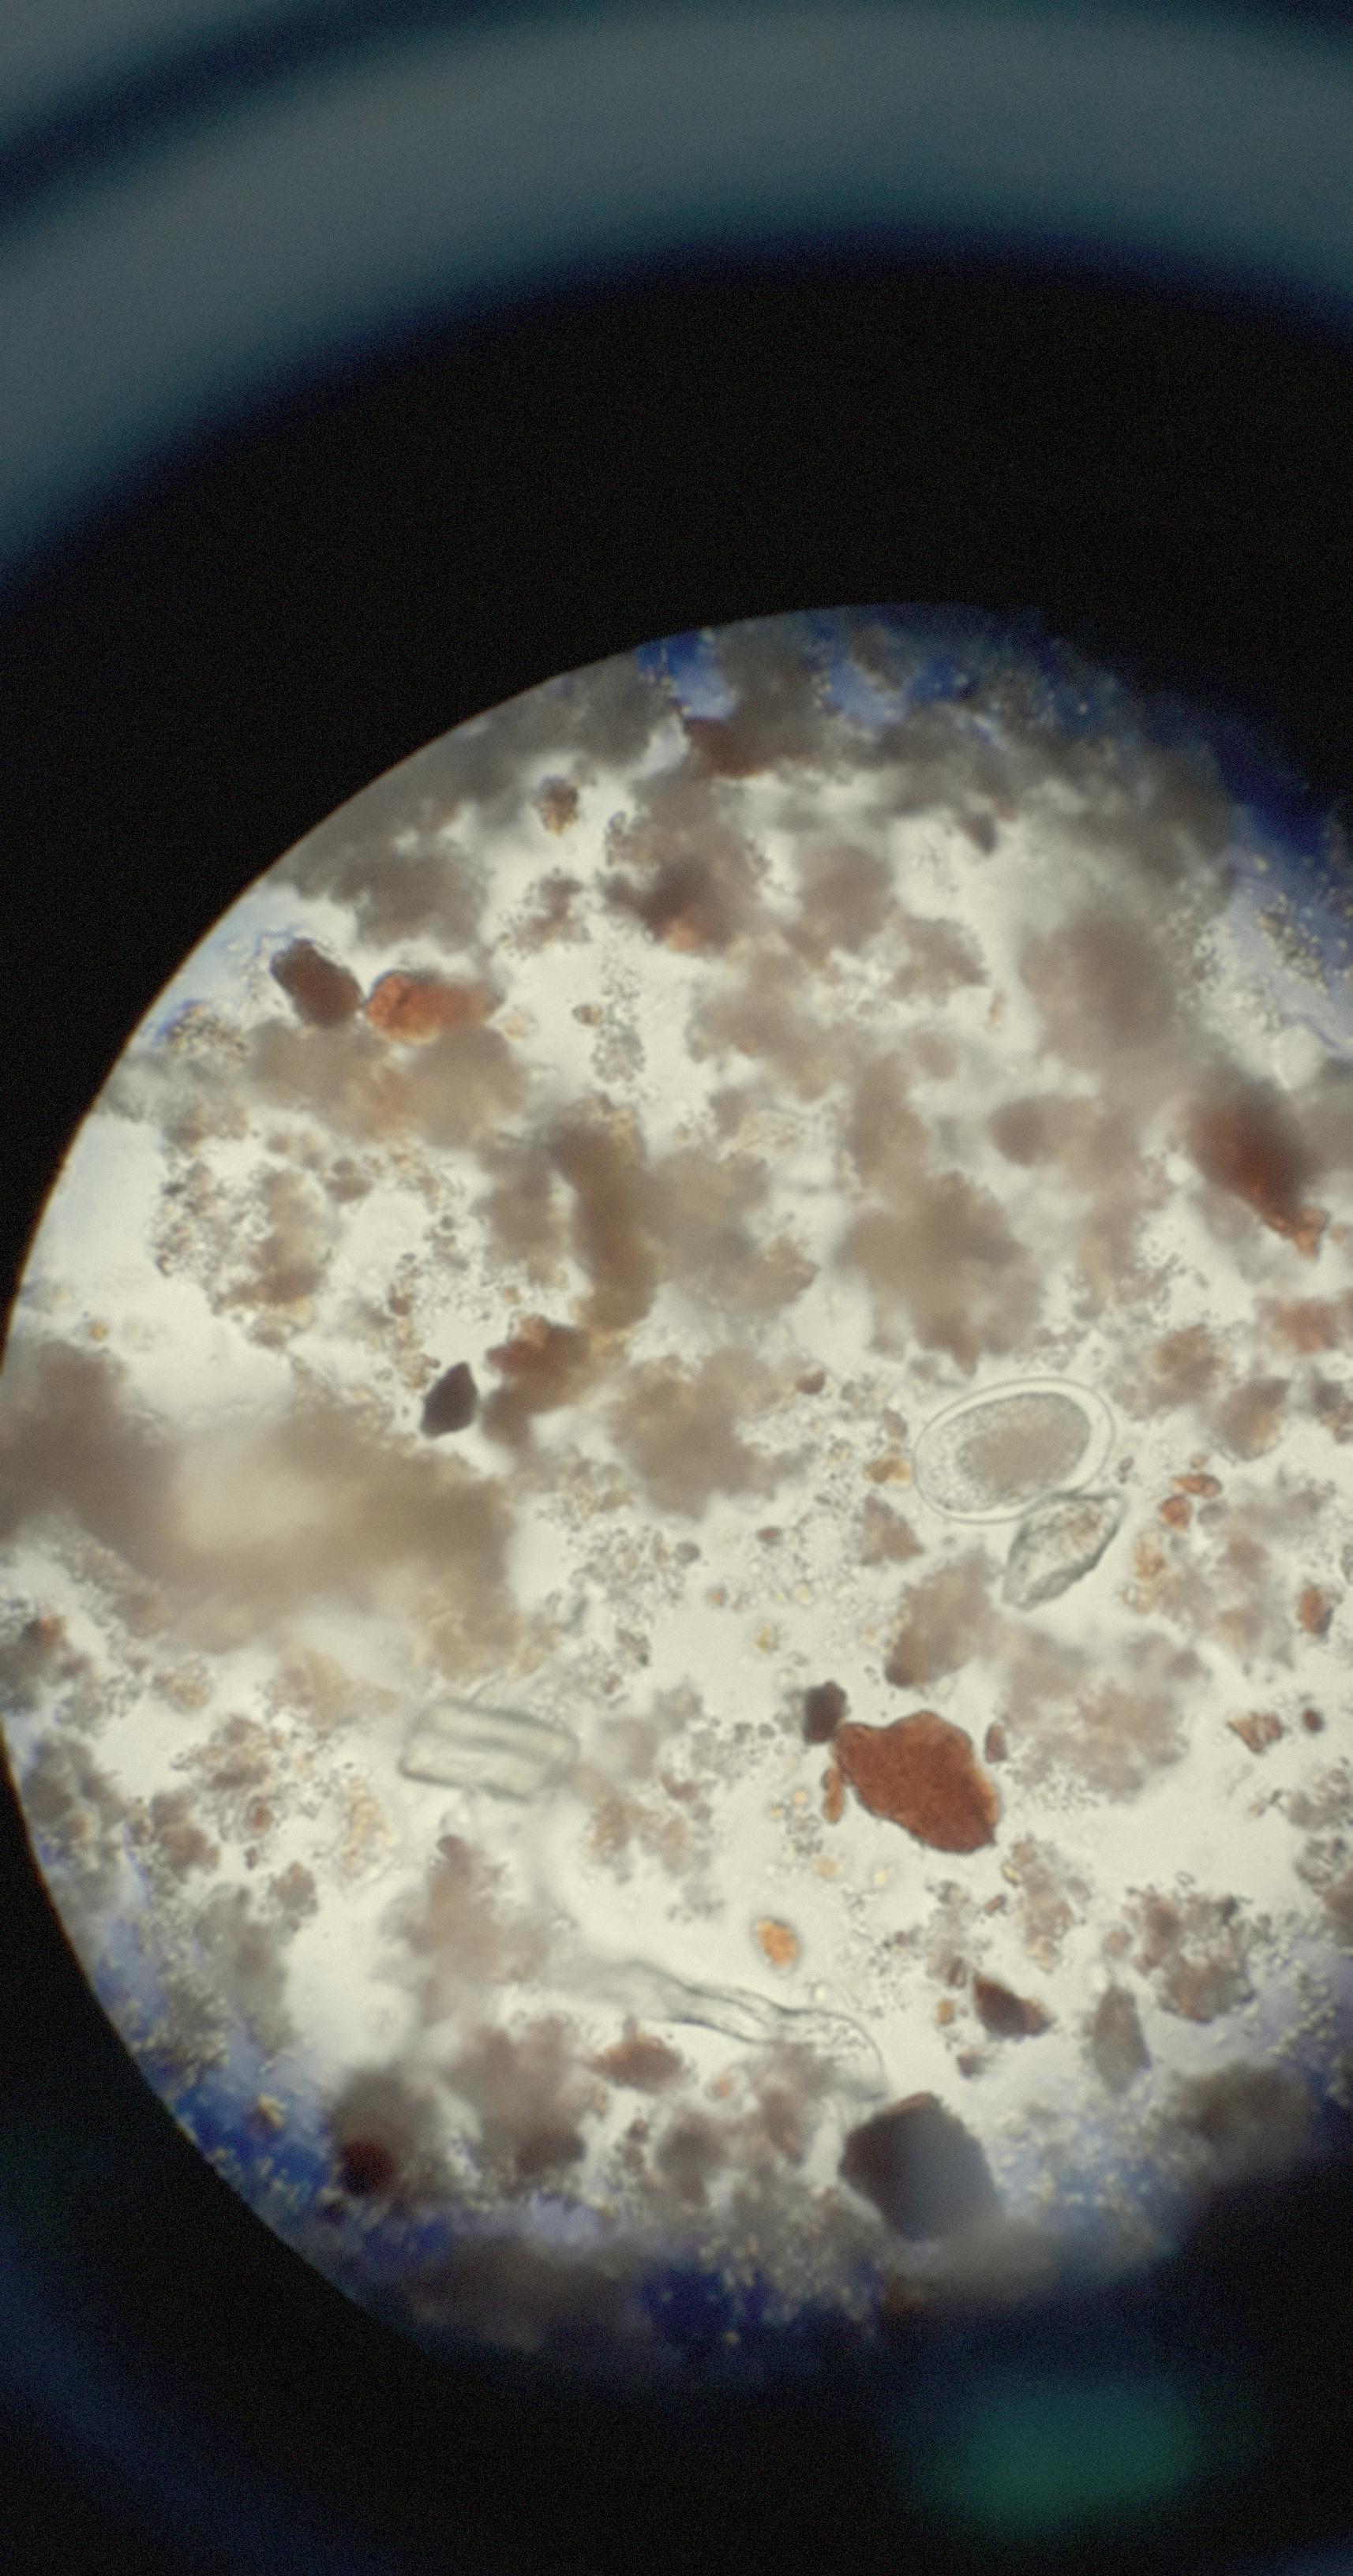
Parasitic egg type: Hookworm egg